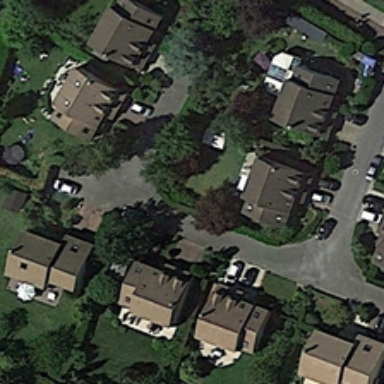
Many houses are surrounded by green plants .